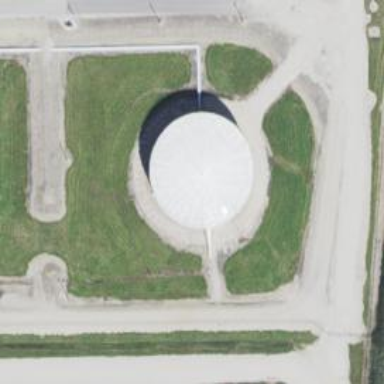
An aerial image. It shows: Storage tank which is man-made.